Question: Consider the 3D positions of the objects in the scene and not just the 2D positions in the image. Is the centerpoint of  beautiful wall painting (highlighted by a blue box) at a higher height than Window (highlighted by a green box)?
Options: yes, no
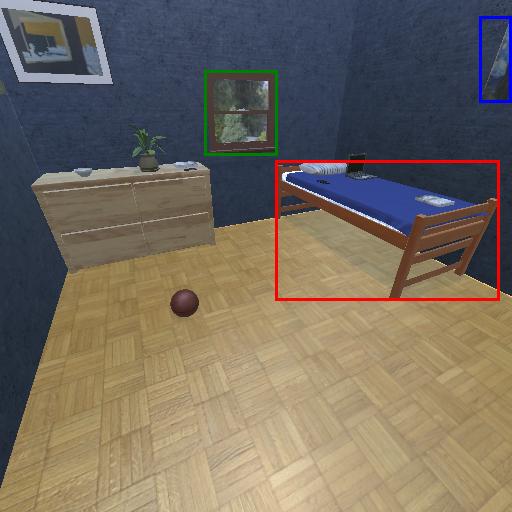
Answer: yes